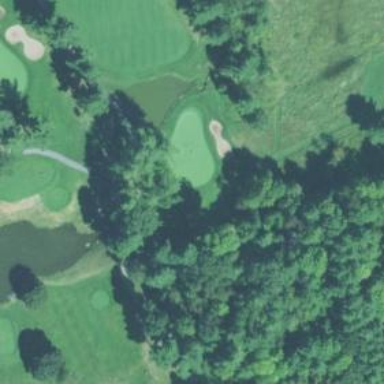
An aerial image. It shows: Pathway for golfing.